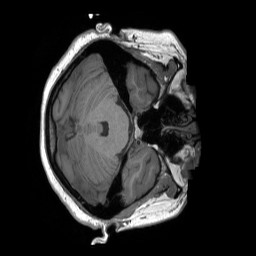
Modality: T1w
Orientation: axial
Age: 26
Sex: male